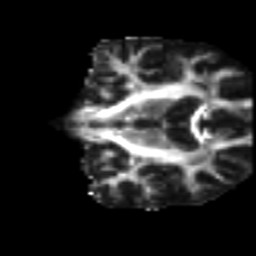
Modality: FA
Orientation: coronal
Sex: male
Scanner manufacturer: ge
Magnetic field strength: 3 T
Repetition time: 7 s
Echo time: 0.08 s